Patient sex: M
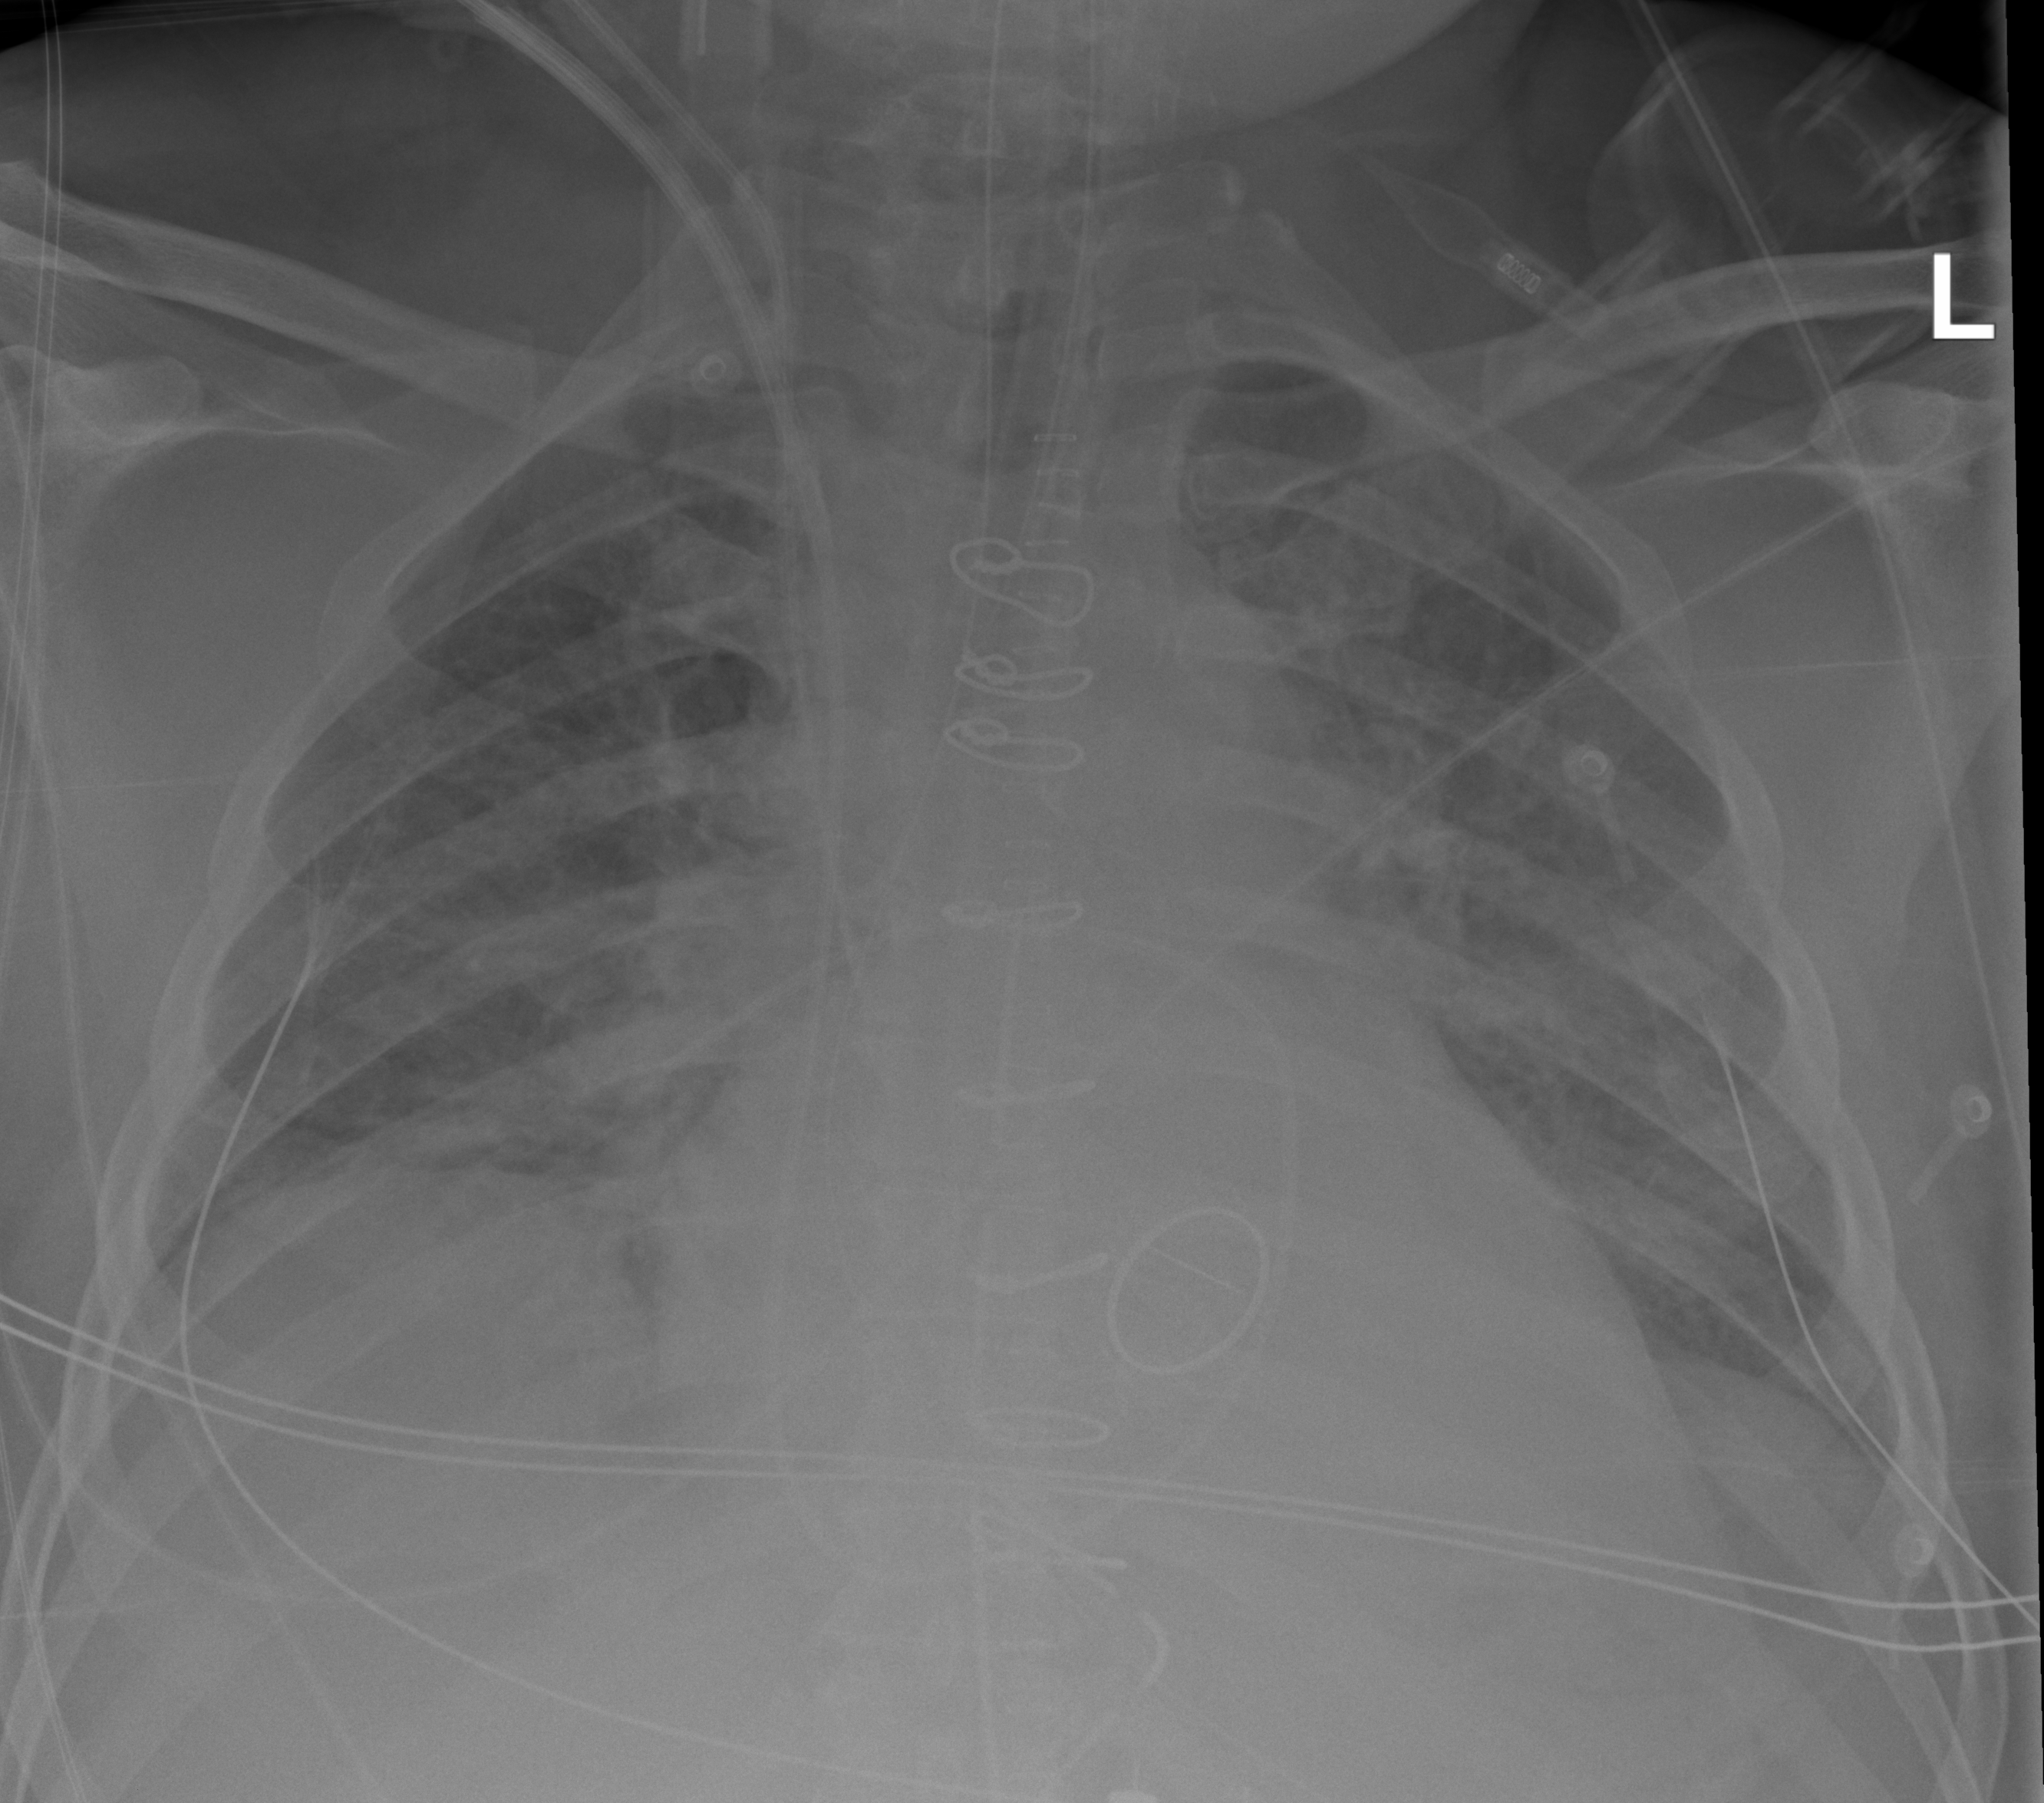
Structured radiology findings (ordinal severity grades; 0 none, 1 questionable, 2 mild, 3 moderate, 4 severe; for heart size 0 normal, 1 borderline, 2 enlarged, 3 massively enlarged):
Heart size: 2
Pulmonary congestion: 2
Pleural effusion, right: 0
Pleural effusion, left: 0
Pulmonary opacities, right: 0
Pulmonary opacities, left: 0
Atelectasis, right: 2
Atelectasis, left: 0